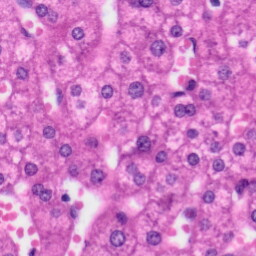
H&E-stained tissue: Liver